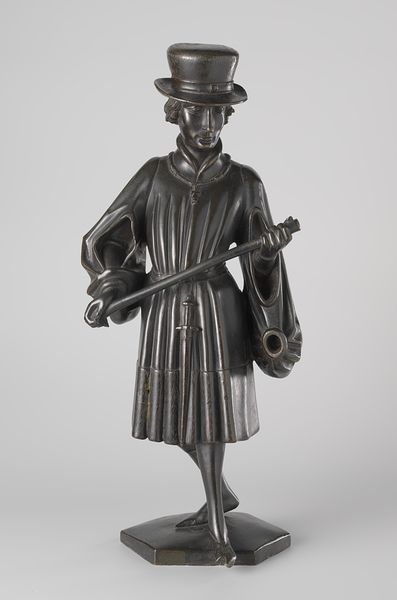
Titel: Albrecht van Beieren (1336-1404), afkomstig van het praalgraf van Isabella van Bourbon
Künstler: Renier van Thienen
Standort: Amsterdam
Institution: Rijksmuseum
Schlagwörter: homme, redingote, chapeau, man, coat, sculpture, statue, bronze, staff, regard, arpenteur